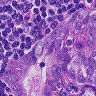
Metastatic tissue present: yes